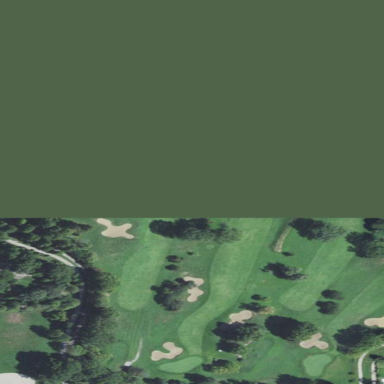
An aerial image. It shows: Golf course surrounded by greenery.